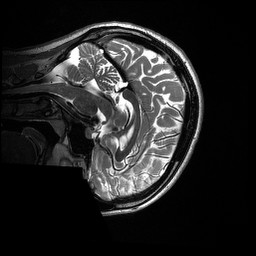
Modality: T2w
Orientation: sagittal
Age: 24
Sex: female